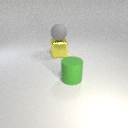
large green rubber cylinder to the right of large yellow metal cube